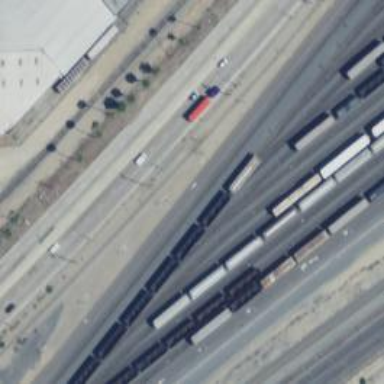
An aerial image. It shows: Railway yard used for servicing trains.